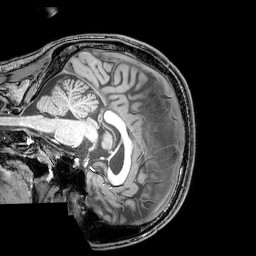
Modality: T1w
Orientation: sagittal
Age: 22
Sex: male
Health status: healthy
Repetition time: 0.081 s
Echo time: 0.037 s